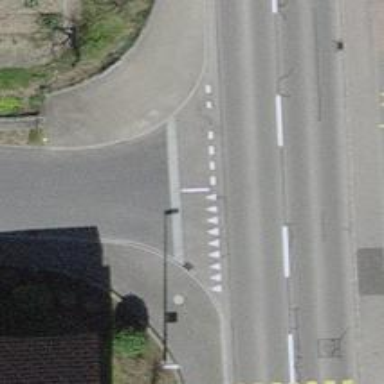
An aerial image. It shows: Road with "give way" sign.